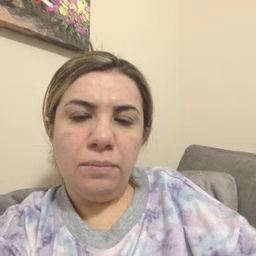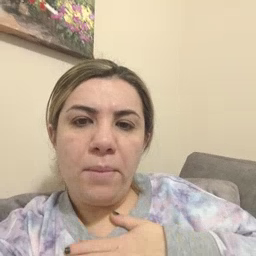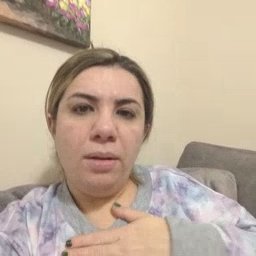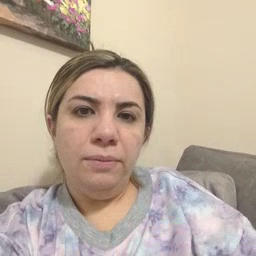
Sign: minemy